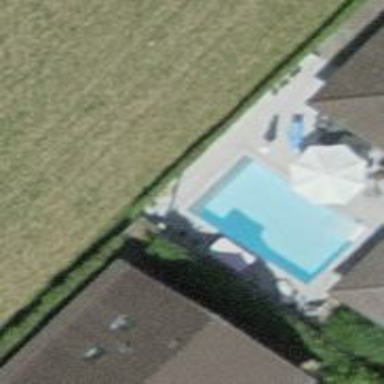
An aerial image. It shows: Swimming pool located in leisure land.